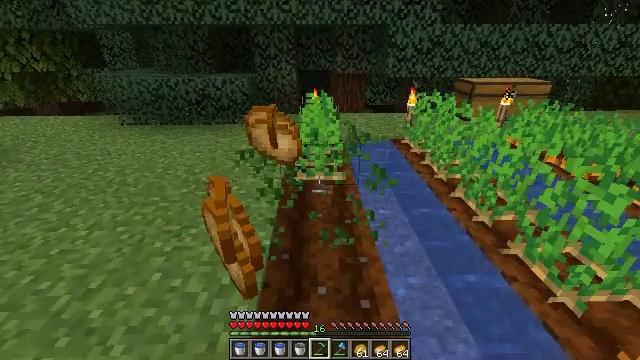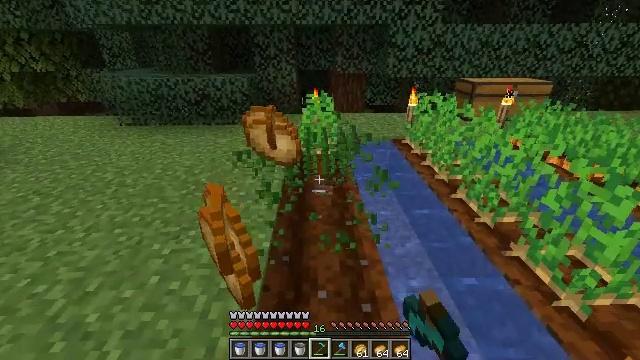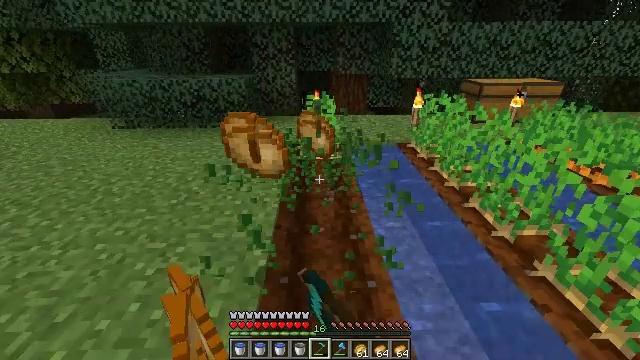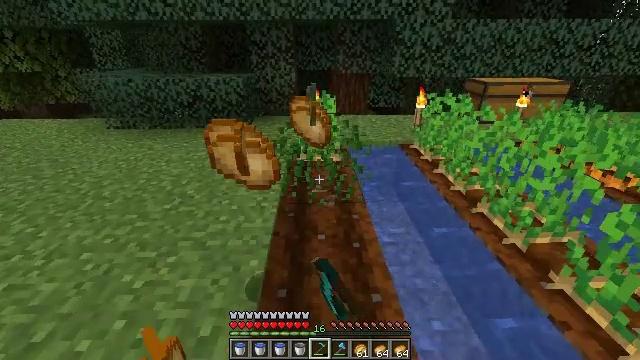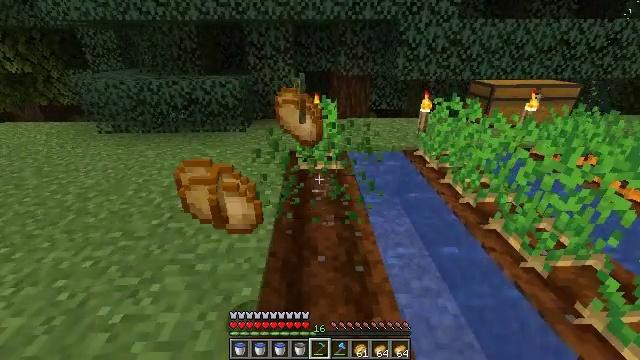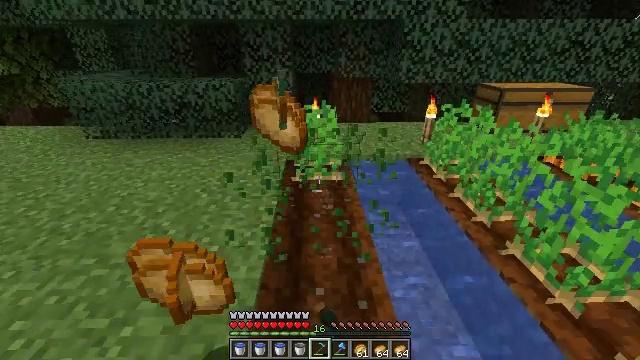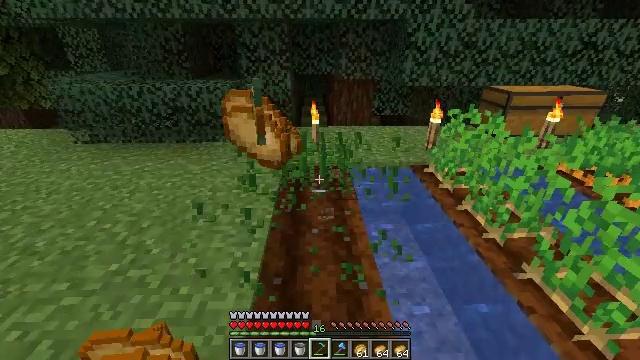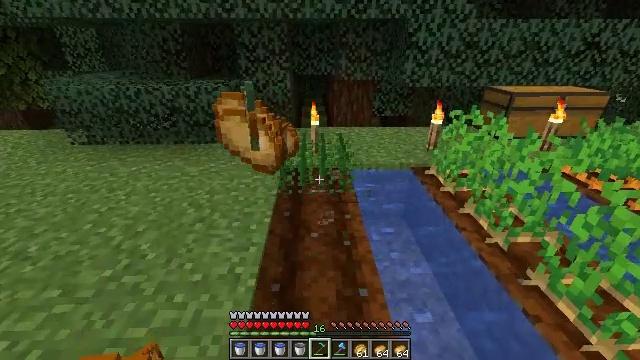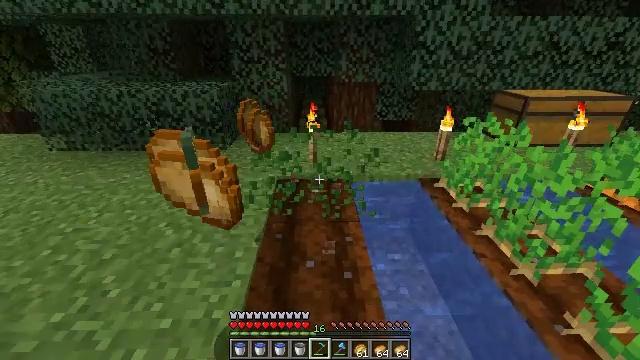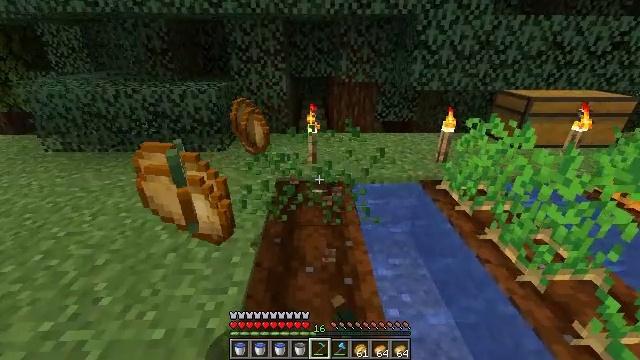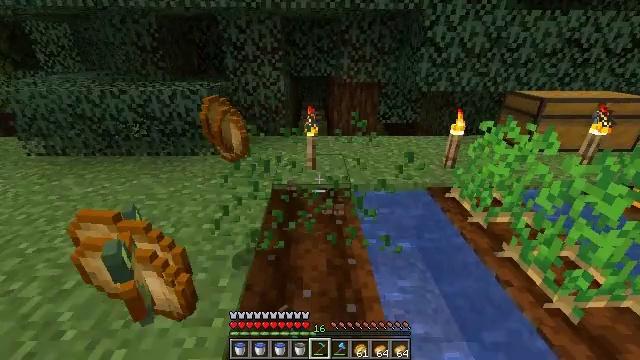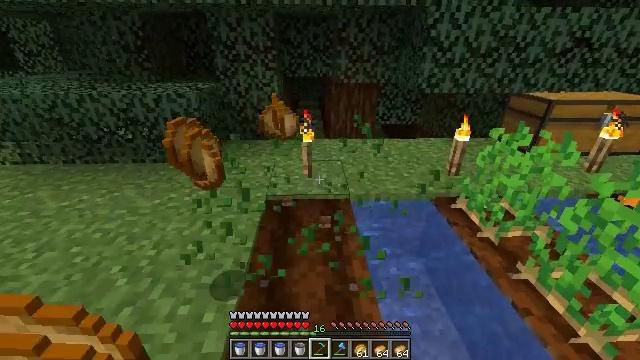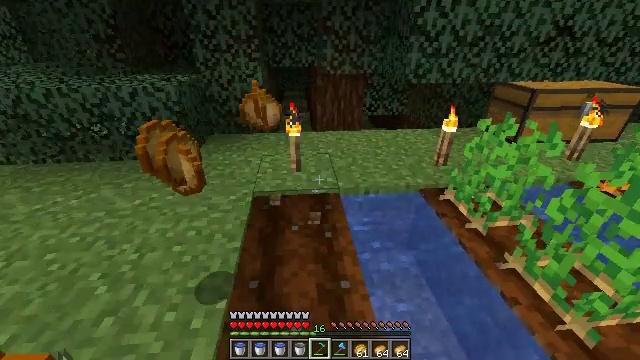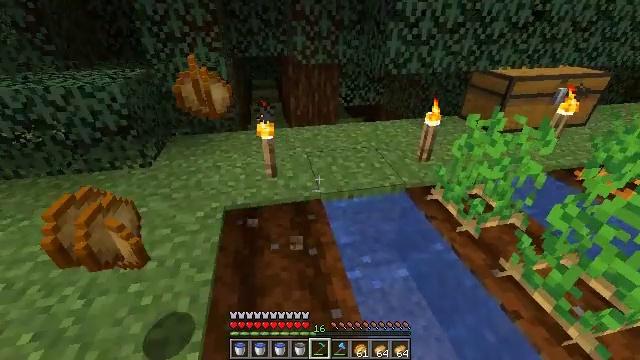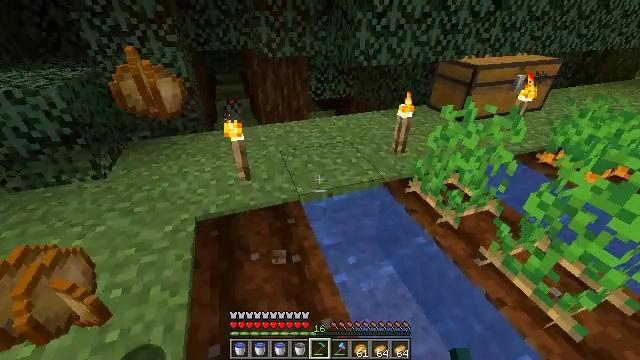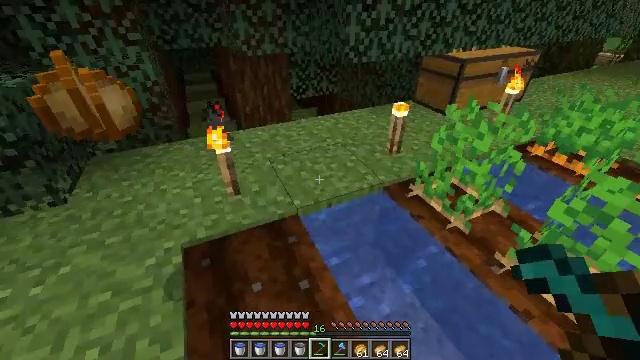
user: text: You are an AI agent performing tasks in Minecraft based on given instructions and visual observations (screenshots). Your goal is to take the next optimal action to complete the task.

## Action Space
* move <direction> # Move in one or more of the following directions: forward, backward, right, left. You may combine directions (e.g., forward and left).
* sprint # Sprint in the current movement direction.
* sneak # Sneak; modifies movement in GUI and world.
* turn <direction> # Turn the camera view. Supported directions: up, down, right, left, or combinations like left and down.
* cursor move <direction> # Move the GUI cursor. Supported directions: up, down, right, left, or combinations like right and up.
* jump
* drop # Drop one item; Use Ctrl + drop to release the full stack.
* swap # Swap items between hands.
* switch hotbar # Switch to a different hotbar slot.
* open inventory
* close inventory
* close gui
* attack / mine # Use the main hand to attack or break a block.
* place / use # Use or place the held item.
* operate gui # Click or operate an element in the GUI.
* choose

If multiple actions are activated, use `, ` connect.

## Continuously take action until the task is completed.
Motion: motion action
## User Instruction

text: Dig up potatoes from the soil.
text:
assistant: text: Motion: move forward, attack / mine
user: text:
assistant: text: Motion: move forward, attack / mine
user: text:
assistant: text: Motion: move forward
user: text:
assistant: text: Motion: move forward, attack / mine
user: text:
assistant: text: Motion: move forward, attack / mine
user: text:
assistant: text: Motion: move forward, attack / mine
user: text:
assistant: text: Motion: move forward
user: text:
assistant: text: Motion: move forward, attack / mine
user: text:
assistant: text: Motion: move forward, attack / mine
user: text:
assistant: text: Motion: move forward, attack / mine
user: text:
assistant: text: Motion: move forward
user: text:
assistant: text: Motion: move forward, turn right and down
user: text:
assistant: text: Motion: move forward, turn right and down
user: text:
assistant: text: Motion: move forward and move left, turn right and down
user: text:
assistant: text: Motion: move forward and move left, turn right and down
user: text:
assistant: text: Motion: move forward and move left, turn right and down
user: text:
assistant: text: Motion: move forward and move left, turn right and down
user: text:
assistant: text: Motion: move forward and move left, turn right and down
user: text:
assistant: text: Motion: move forward and move left, turn right and down
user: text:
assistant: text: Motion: move forward and move left, turn right and down
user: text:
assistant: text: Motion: move forward and move left, turn right and down
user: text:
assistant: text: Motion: move forward and move left, turn right and down
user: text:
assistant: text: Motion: move forward and move left, turn right
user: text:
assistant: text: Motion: move forward and move left, turn right
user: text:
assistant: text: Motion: move forward and move left, turn right
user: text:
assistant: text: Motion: move forward and move left, turn right
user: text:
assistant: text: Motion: turn right
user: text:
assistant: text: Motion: no_op
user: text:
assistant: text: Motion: no_op
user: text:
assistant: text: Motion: turn right and down